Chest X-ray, PA view. Patient: 31 years old, sex M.
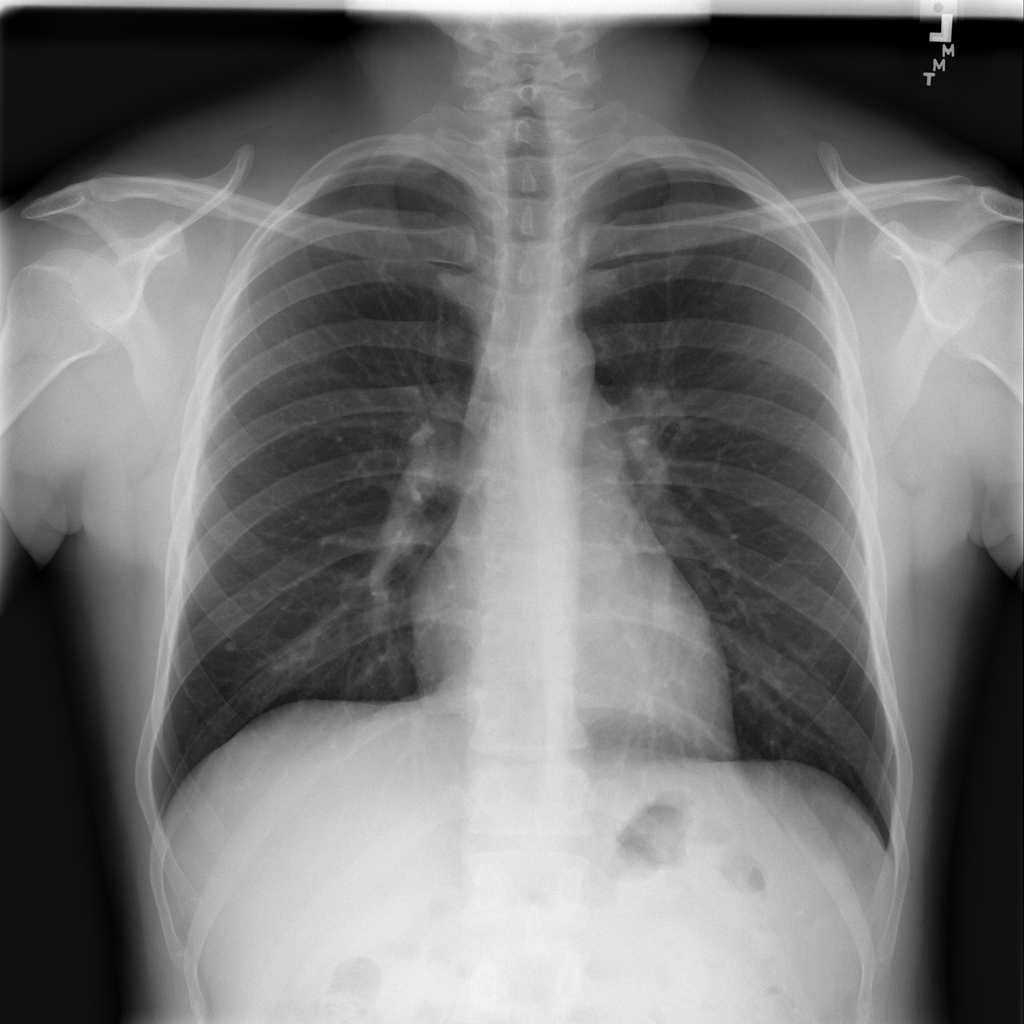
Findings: No Finding